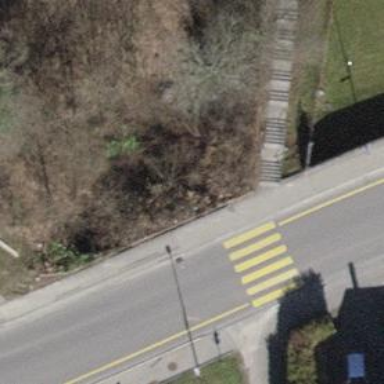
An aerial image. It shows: Sidewalk along the footway.